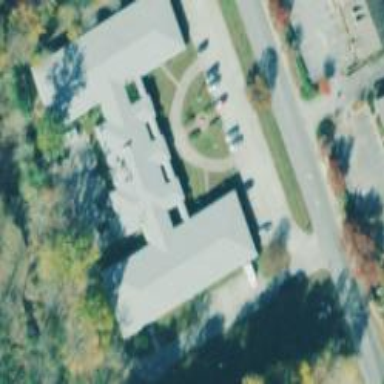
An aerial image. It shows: Nursing home.